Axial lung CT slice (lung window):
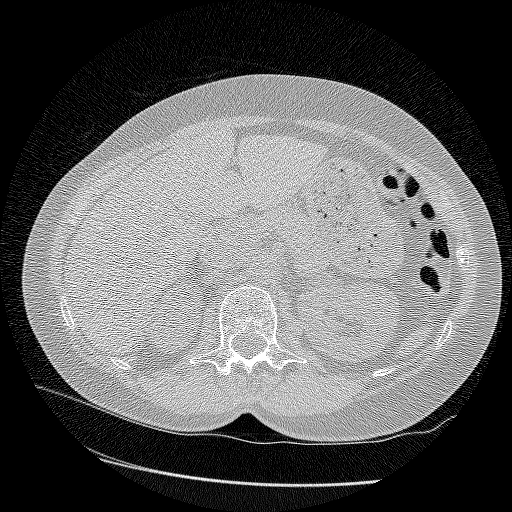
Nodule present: no